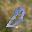
Label: 0